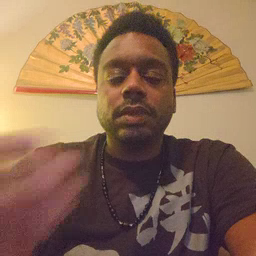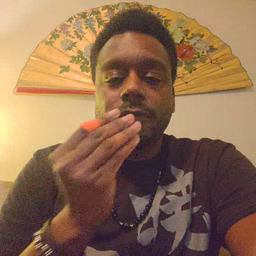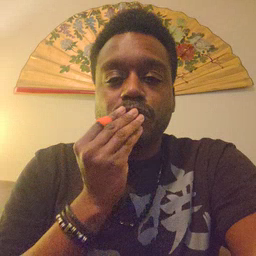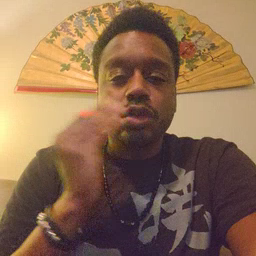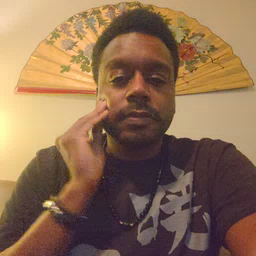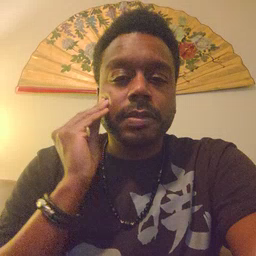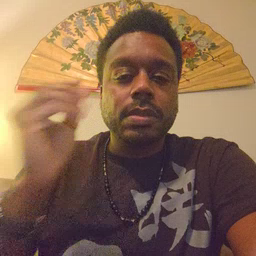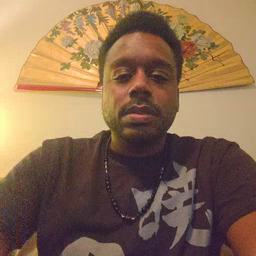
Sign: kiss